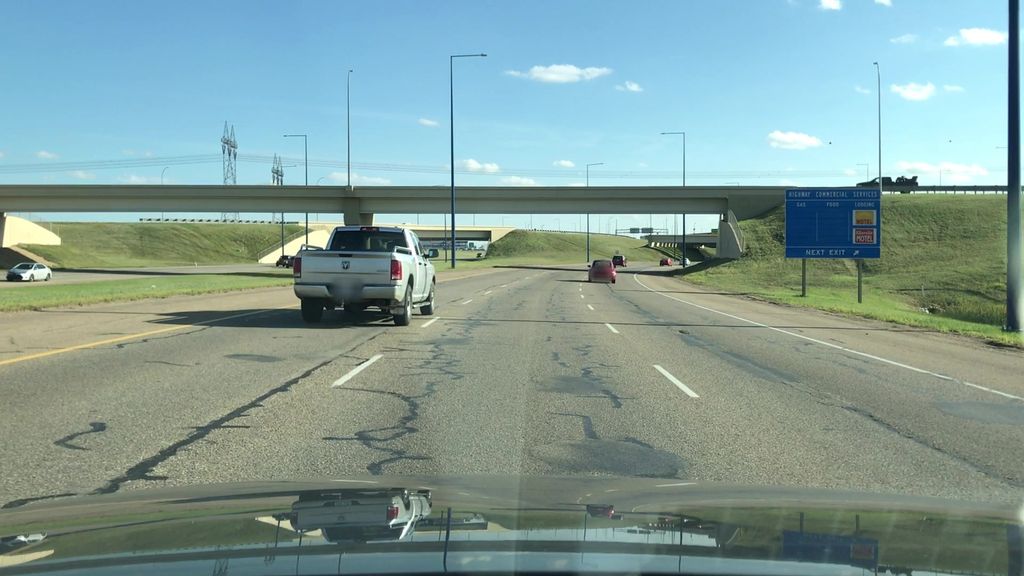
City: edmonton